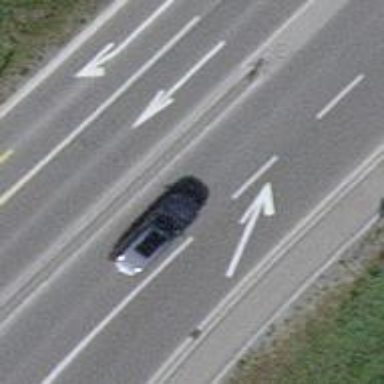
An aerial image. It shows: Tertiary_link road with asphalt surface.